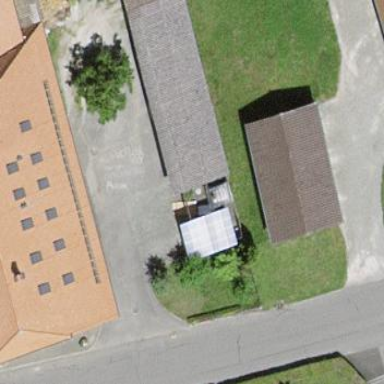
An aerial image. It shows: Rural barn.